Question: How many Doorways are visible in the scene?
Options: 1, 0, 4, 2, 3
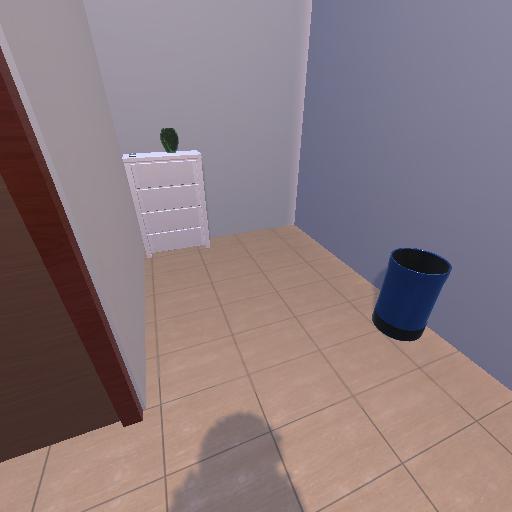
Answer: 1